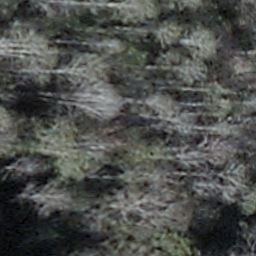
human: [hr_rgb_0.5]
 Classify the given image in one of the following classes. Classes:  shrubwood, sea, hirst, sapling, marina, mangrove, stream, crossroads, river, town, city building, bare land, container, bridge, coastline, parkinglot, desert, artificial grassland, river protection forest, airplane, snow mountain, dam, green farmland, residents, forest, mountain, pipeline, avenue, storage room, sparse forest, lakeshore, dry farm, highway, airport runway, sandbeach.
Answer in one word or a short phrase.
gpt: shrubwood